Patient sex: M
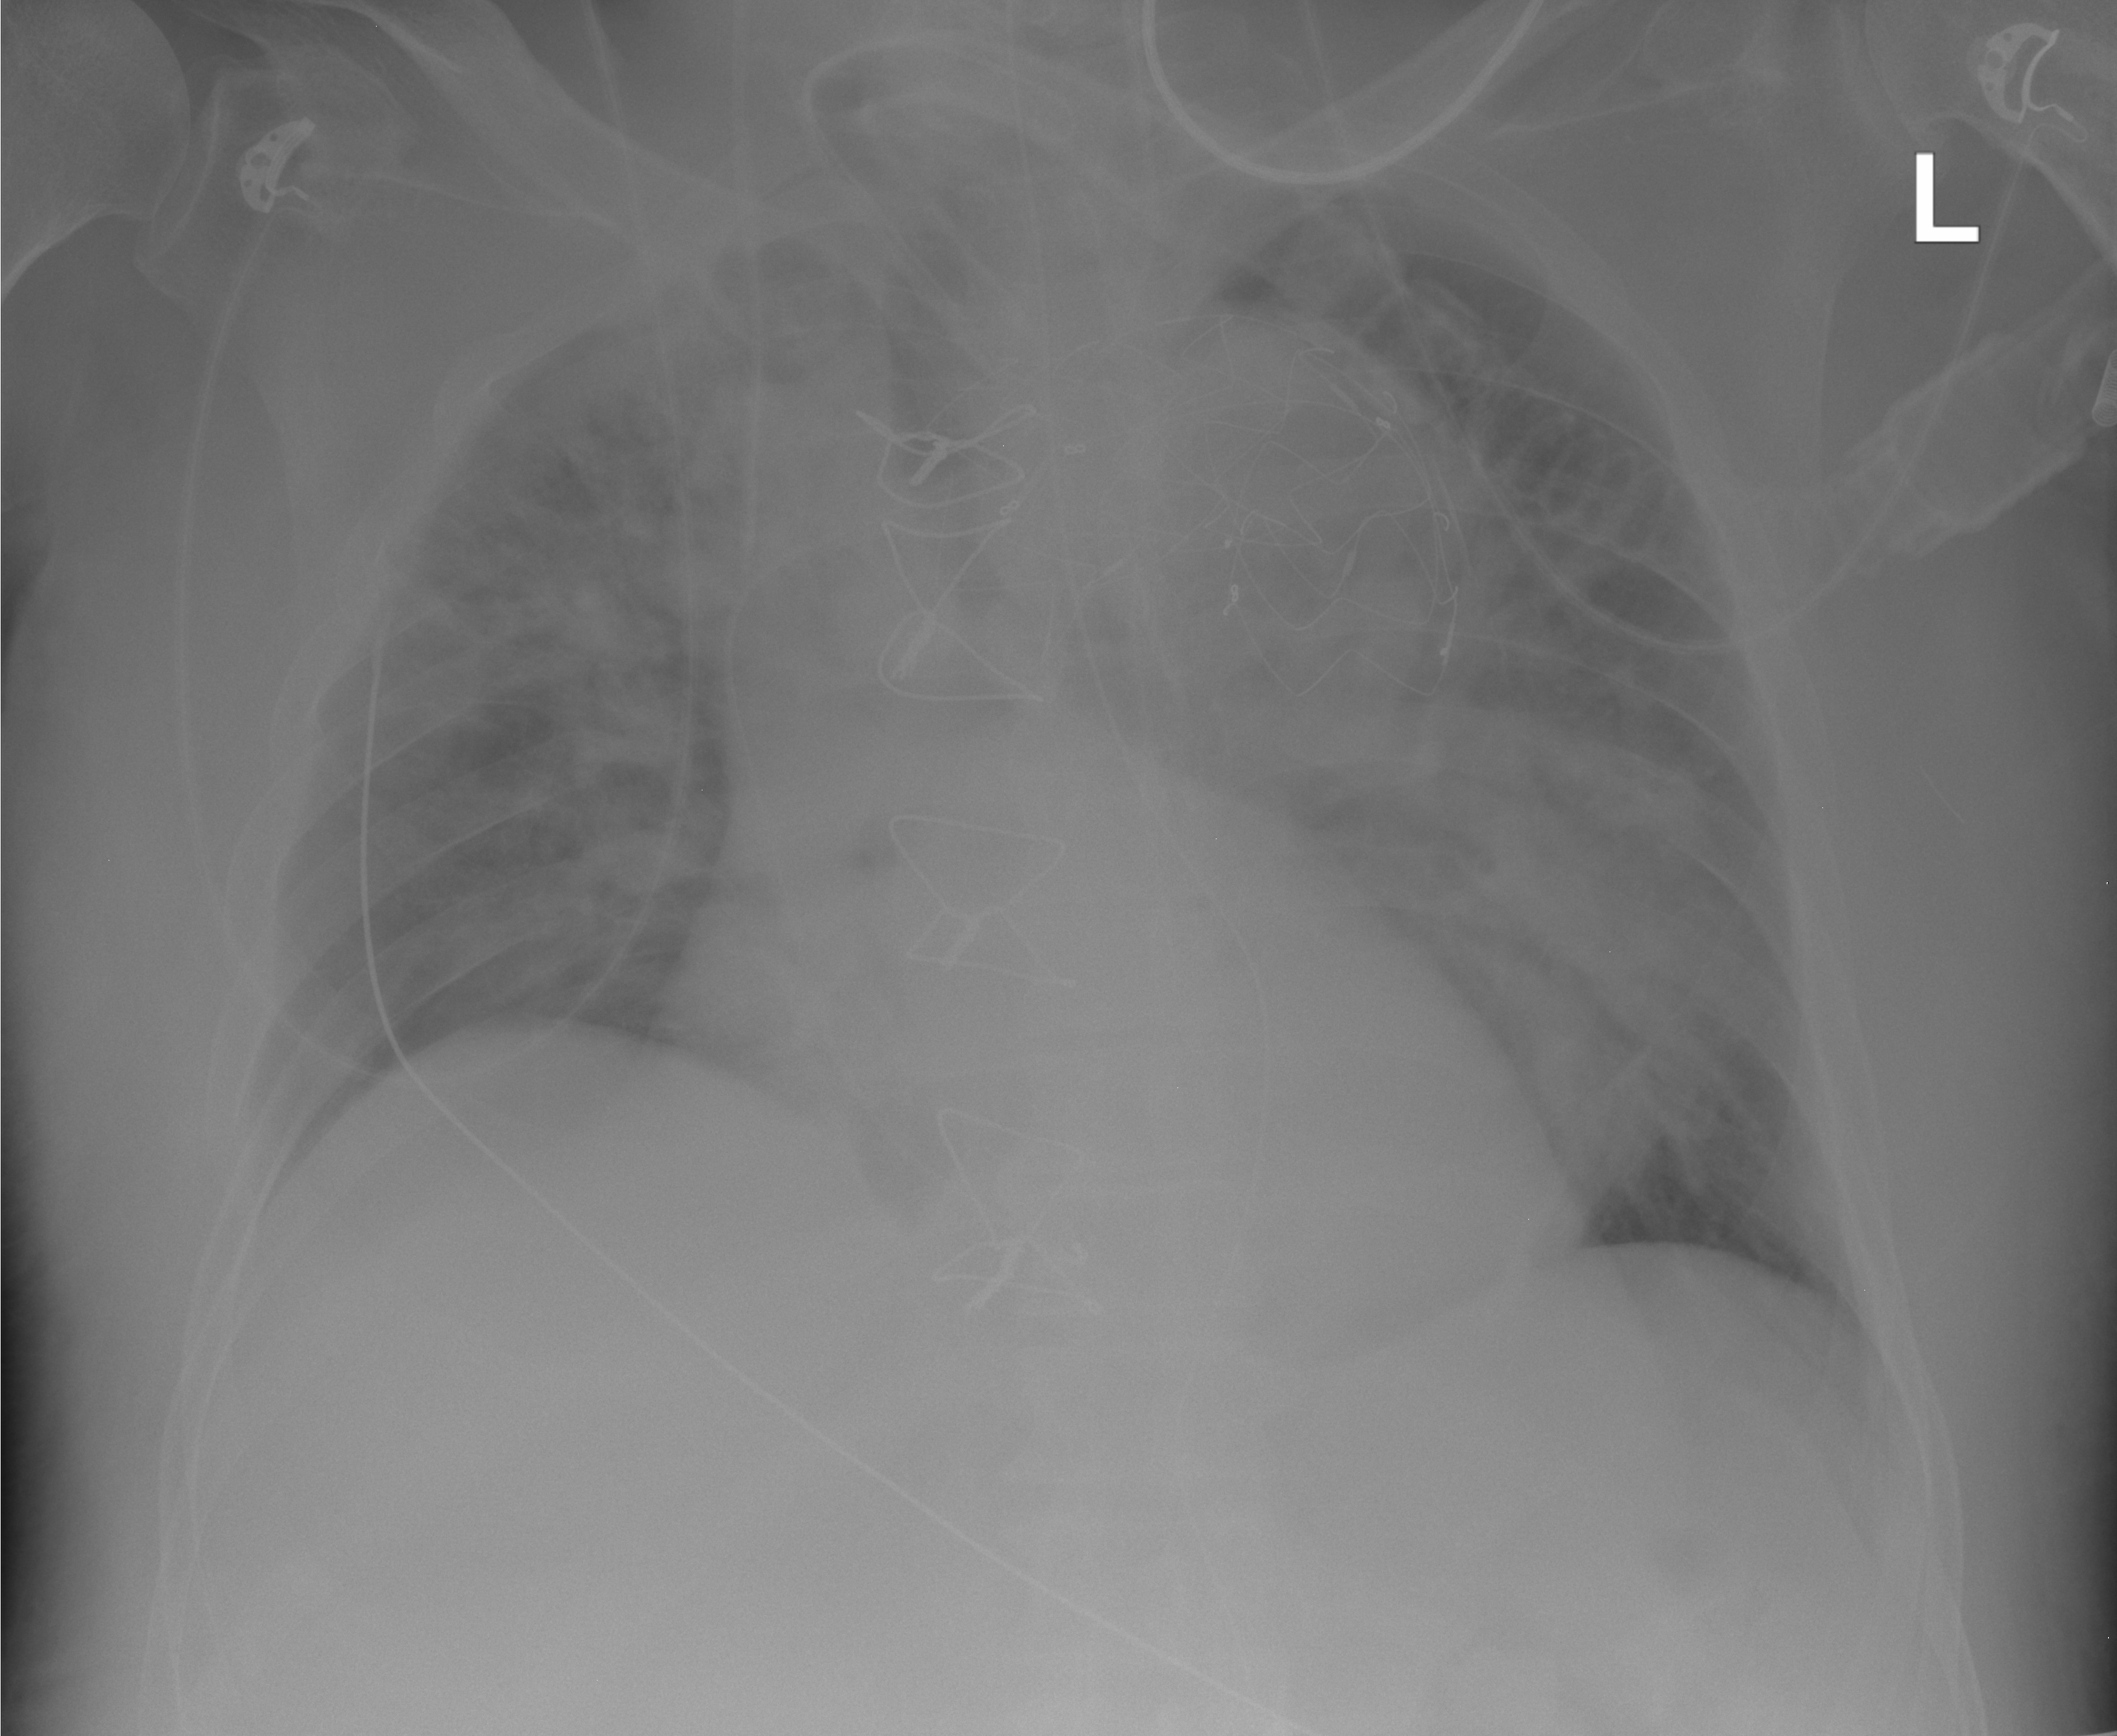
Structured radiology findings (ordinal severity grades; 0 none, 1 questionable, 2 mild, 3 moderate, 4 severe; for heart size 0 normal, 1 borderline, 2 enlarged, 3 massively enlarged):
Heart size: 1
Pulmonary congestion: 2
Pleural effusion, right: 0
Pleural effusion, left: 2
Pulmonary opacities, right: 3
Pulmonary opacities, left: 3
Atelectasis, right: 2
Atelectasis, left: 3